Interaction volume radius: 10 \u00c5
Interaction volume height: 15 \u00c5
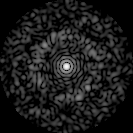
Disorder parameter: 0.82